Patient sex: M
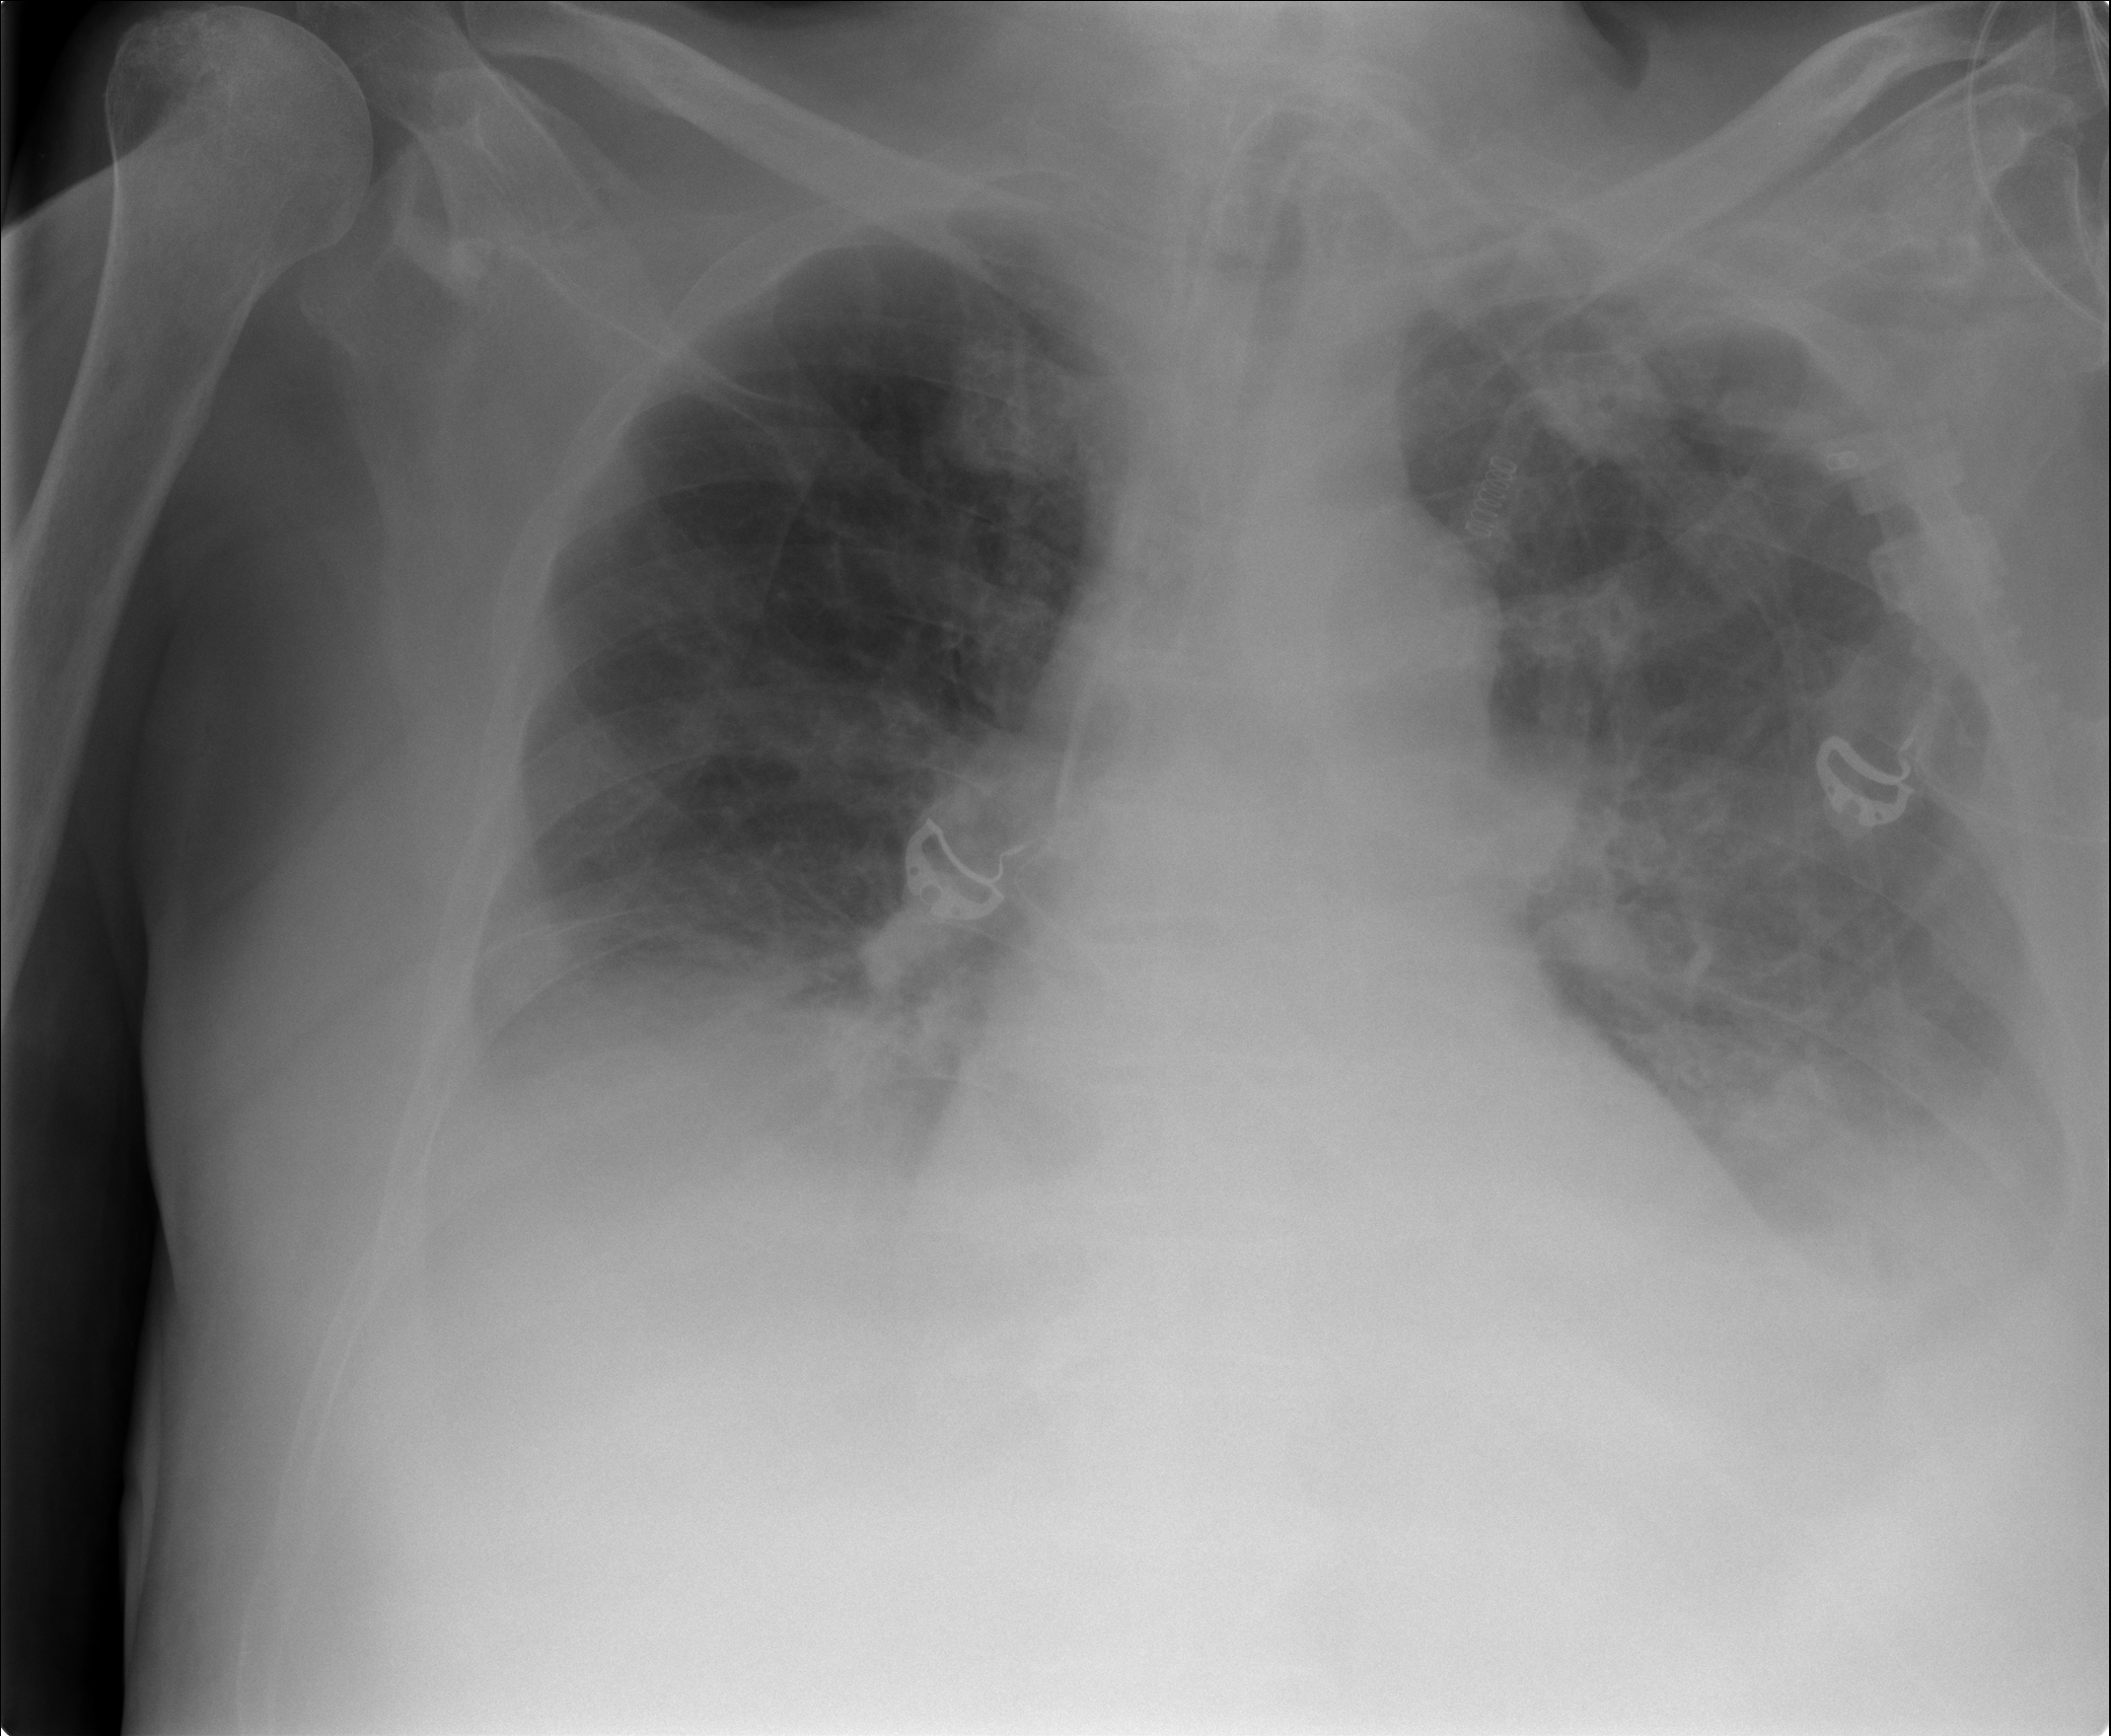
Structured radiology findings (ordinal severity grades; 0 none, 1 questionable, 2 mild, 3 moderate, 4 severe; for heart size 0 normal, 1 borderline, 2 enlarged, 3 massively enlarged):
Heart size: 1
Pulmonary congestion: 2
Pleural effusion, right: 3
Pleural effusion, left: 3
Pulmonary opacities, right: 2
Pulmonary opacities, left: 2
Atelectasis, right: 2
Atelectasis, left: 2